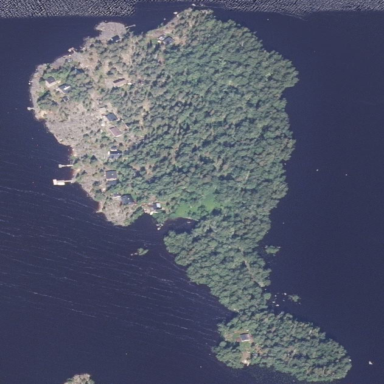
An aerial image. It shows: Islet covered with woodland.